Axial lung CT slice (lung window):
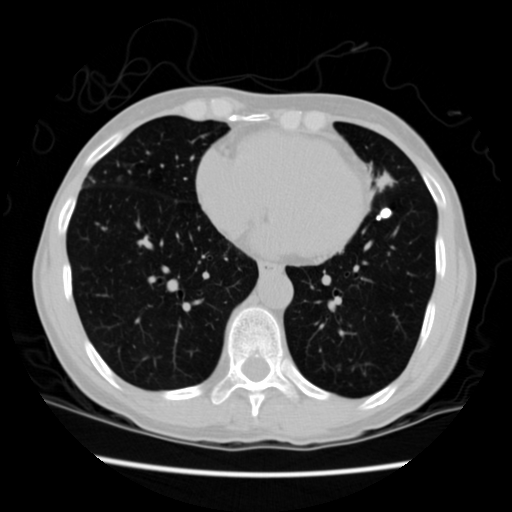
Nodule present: yes
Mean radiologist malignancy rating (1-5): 1.75